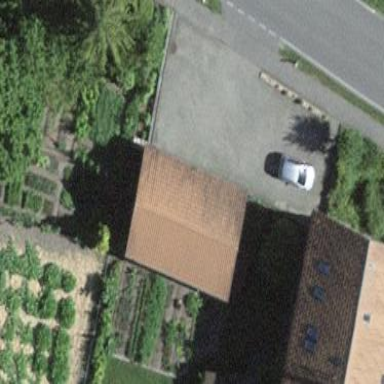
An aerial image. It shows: Garage building.